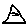
Label: triangle